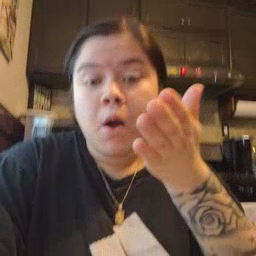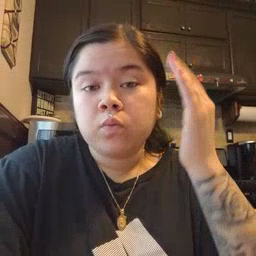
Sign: boat